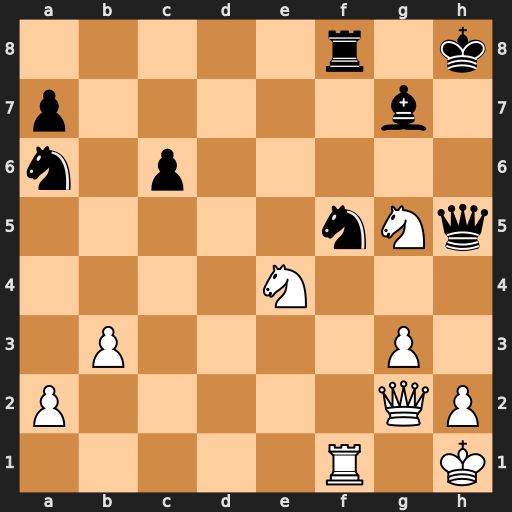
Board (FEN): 5r1k/p5b1/n1p5/5nNq/4N3/1P4P1/P5QP/5R1K
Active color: w
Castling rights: -
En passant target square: -
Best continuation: g4 Ng3+ Qxg3 Rxf1+ Kg2